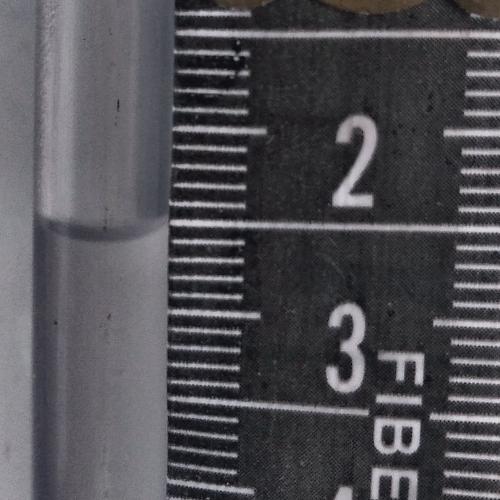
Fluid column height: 2.6 cm